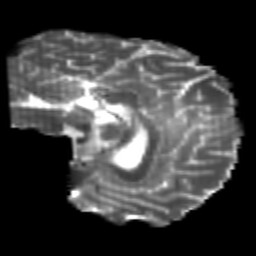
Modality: T2w
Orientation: sagittal
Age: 23
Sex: male
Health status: healthy
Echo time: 0.074 s